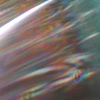
Label: sunburn